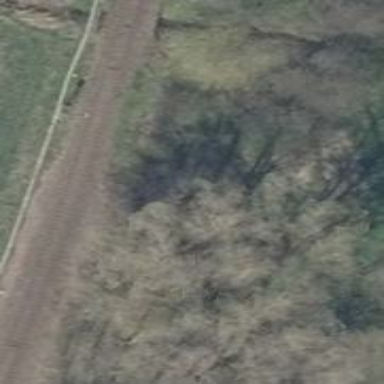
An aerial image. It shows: Row of deciduous broadleaved trees.